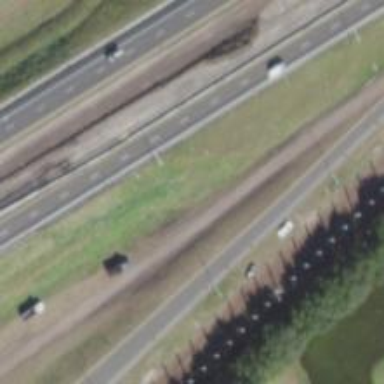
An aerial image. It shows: Motorway link road with diamond junction.